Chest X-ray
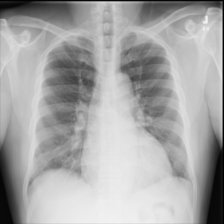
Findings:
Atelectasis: negative
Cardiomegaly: negative
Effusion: negative
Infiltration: negative
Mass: negative
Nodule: negative
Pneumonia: negative
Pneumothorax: negative
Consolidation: negative
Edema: negative
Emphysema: negative
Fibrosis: negative
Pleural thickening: positive
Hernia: negative